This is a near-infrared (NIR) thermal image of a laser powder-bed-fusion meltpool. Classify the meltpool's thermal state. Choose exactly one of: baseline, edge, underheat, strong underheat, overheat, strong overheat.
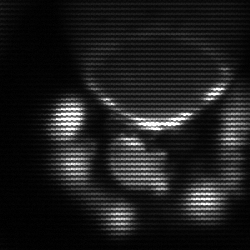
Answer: edge